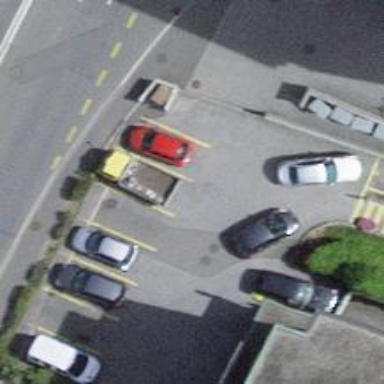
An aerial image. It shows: Block barrier.